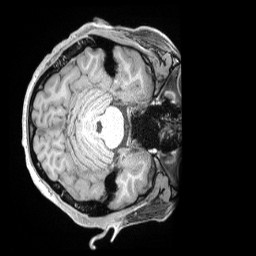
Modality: T1w
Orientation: axial
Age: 34
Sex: male
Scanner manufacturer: siemens
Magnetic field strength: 3 T
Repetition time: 2 s
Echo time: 0.00211 s